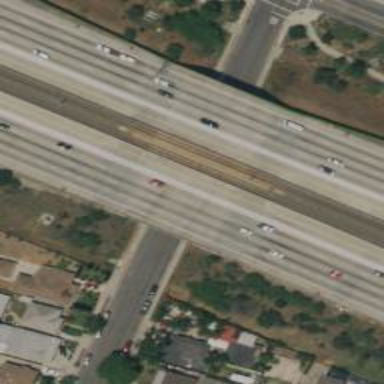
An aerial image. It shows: Motorway bridge.